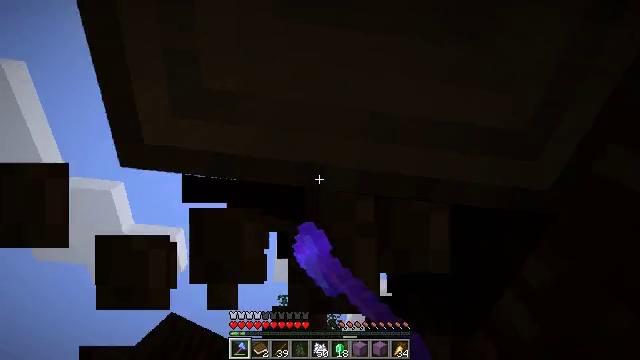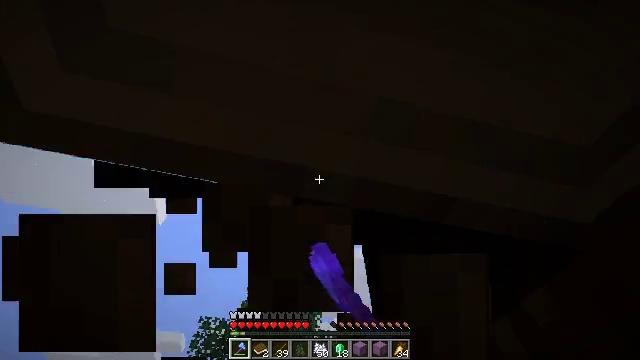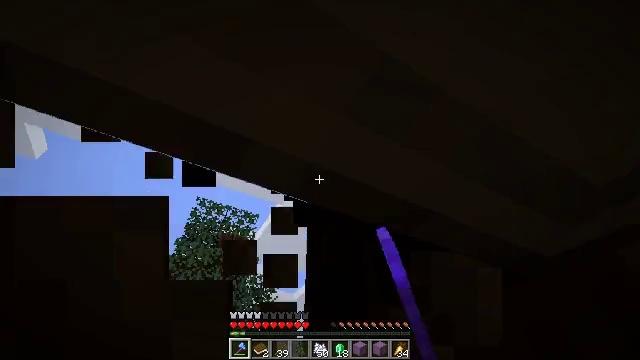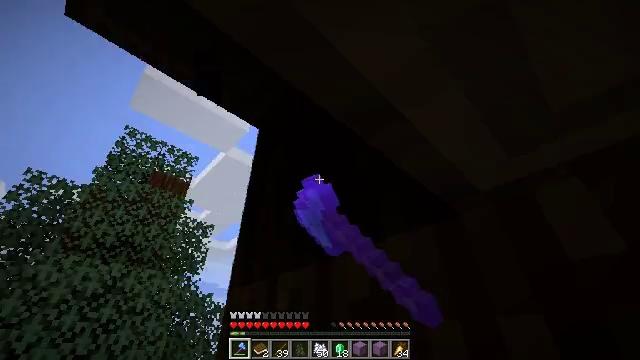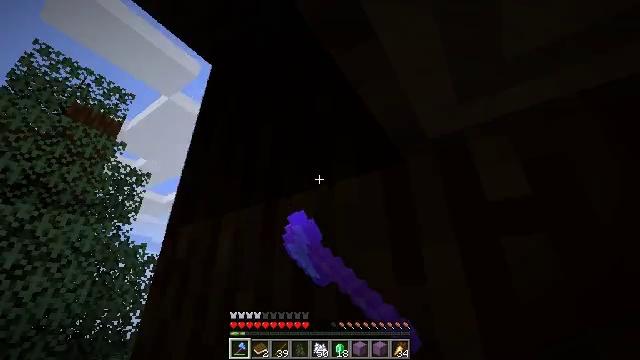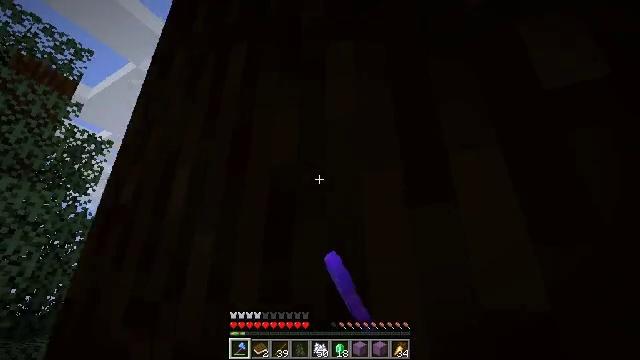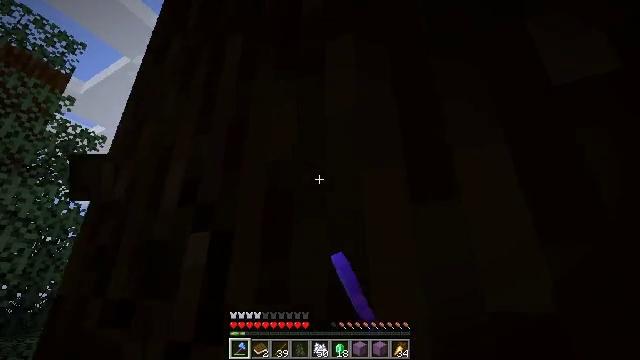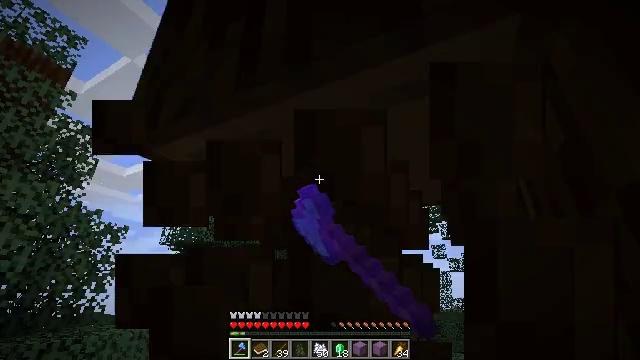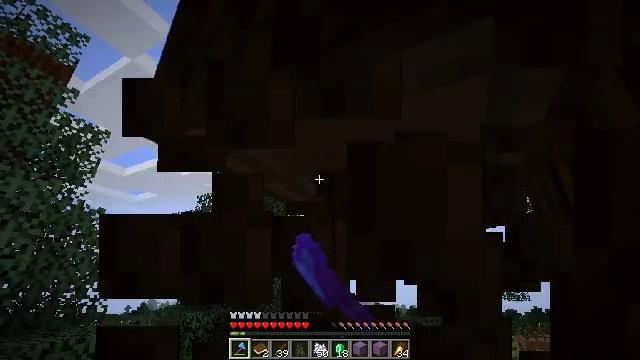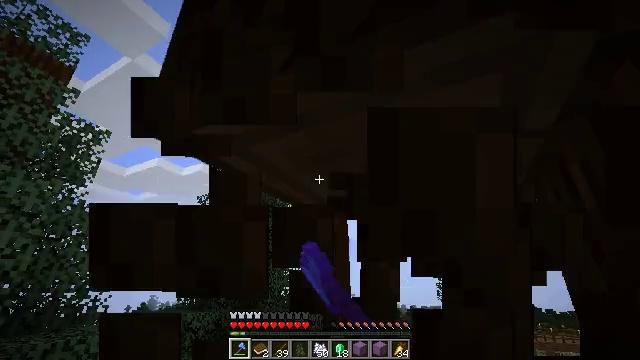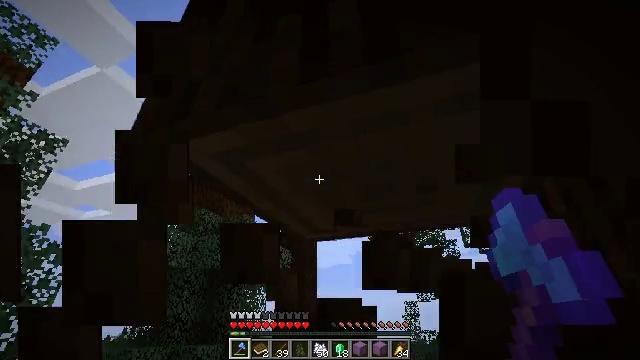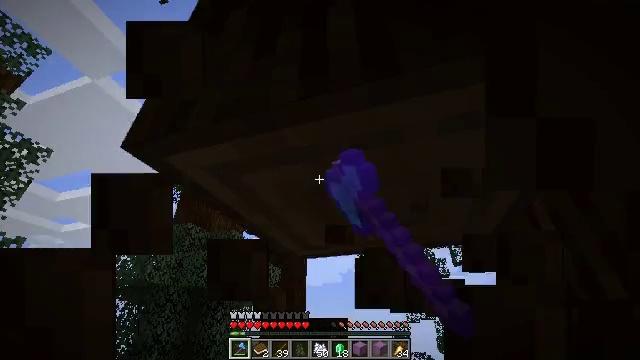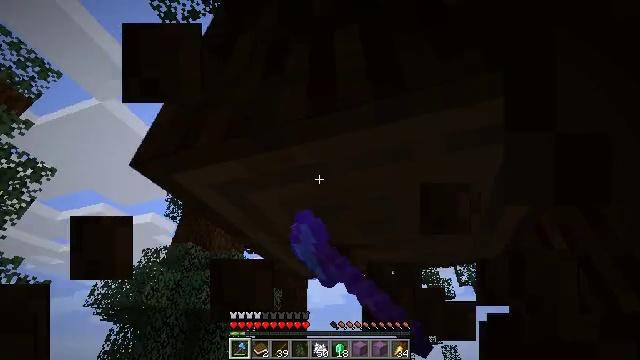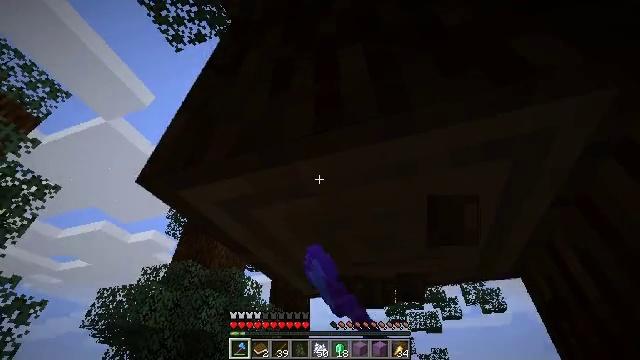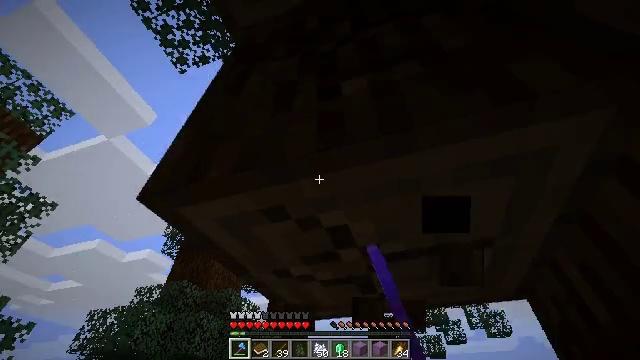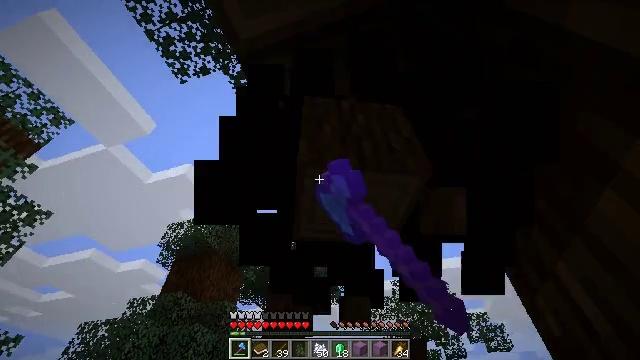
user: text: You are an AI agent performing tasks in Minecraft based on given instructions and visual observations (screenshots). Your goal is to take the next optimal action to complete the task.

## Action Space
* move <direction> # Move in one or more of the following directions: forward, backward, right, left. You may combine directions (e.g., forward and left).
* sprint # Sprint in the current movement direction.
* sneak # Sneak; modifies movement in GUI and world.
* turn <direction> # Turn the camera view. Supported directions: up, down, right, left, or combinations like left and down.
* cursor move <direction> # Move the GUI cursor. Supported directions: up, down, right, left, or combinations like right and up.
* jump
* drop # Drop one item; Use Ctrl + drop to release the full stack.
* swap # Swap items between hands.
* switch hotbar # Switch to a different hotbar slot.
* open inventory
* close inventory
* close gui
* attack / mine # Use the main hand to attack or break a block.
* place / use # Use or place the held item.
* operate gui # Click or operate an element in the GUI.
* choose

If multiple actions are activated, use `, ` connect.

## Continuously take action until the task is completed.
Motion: motion action
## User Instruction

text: Chop down the spruce log.
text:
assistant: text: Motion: move forward, turn right and down, attack / mine, jump
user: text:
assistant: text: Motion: move forward, turn right and down, attack / mine, jump
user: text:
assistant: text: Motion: move forward, turn right and down, attack / mine
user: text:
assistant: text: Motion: move forward, turn right and down, attack / mine
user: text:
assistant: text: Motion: move forward, turn right and down, attack / mine
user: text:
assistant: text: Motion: move forward, attack / mine
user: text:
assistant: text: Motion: move forward, attack / mine
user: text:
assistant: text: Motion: move forward, attack / mine
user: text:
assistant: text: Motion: attack / mine
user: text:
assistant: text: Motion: turn right and up, attack / mine
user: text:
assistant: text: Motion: turn right and up, attack / mine
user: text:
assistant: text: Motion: turn up, attack / mine
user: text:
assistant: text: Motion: turn up, attack / mine
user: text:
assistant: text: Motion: turn up, attack / mine
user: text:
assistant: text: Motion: turn up, attack / mine
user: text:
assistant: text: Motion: turn up, attack / mine
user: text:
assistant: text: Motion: turn up, attack / mine
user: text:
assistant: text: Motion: turn up, attack / mine
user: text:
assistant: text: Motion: turn up, attack / mine
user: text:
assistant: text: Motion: turn up, attack / mine
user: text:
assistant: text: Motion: attack / mine
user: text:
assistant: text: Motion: attack / mine
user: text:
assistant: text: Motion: move forward, attack / mine, jump
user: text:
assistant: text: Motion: move forward, turn right and down, attack / mine, jump
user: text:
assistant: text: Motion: move forward, turn right and down, attack / mine, jump
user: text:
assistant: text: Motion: move forward, turn right and down, attack / mine, jump
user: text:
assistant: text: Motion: move forward, turn right and down, attack / mine
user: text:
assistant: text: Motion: move forward, turn right and down, attack / mine
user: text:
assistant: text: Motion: move forward, turn right and down, attack / mine
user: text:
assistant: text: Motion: move forward, attack / mine